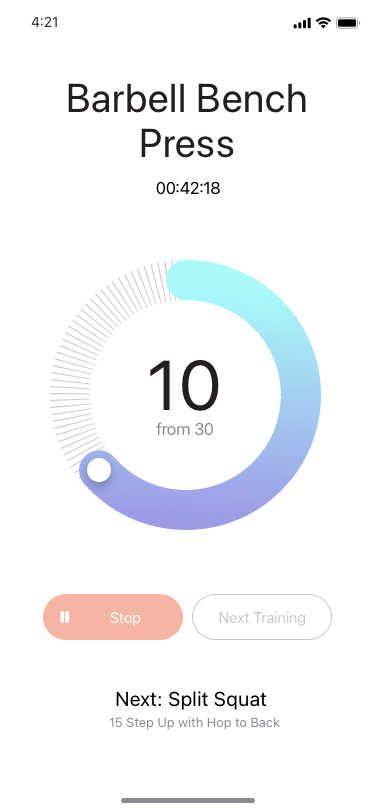
Text in this UI design:
Next: Split Squat
15 Step Up with Hop to Back
Barbell Bench Press
00:42:18
10
from 30